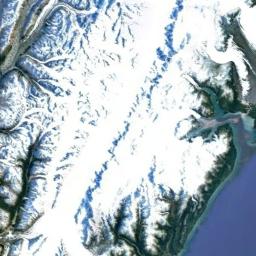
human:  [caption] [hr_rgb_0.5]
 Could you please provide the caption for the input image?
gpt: The snowberg is covered with snow .

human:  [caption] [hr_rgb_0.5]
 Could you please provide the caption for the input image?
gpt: A large mountain covered in snow is surrounded by blue water .

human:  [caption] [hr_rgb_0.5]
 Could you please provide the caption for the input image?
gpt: The snow berg is next to the water .

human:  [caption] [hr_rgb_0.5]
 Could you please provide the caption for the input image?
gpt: The snowberg is covered with glaciers and the sea is next to the snowberg .

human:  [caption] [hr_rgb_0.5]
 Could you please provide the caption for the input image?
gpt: The snowberg is covered with snow and some green land .